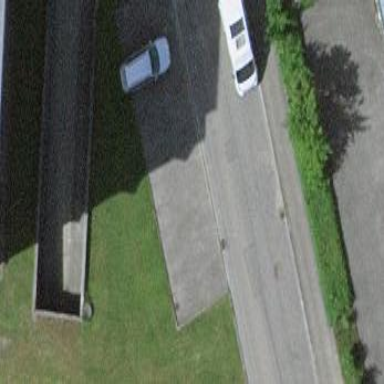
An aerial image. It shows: Street-side parking lot with asphalt surface.